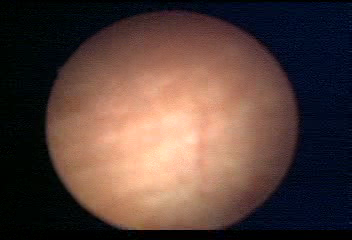
Modality: WLC
Class: Normal mucosa
Bladder cancer association: No